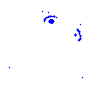
Particle: electron